Chest X-ray. View position: AP
Patient age: 47
Patient sex: M
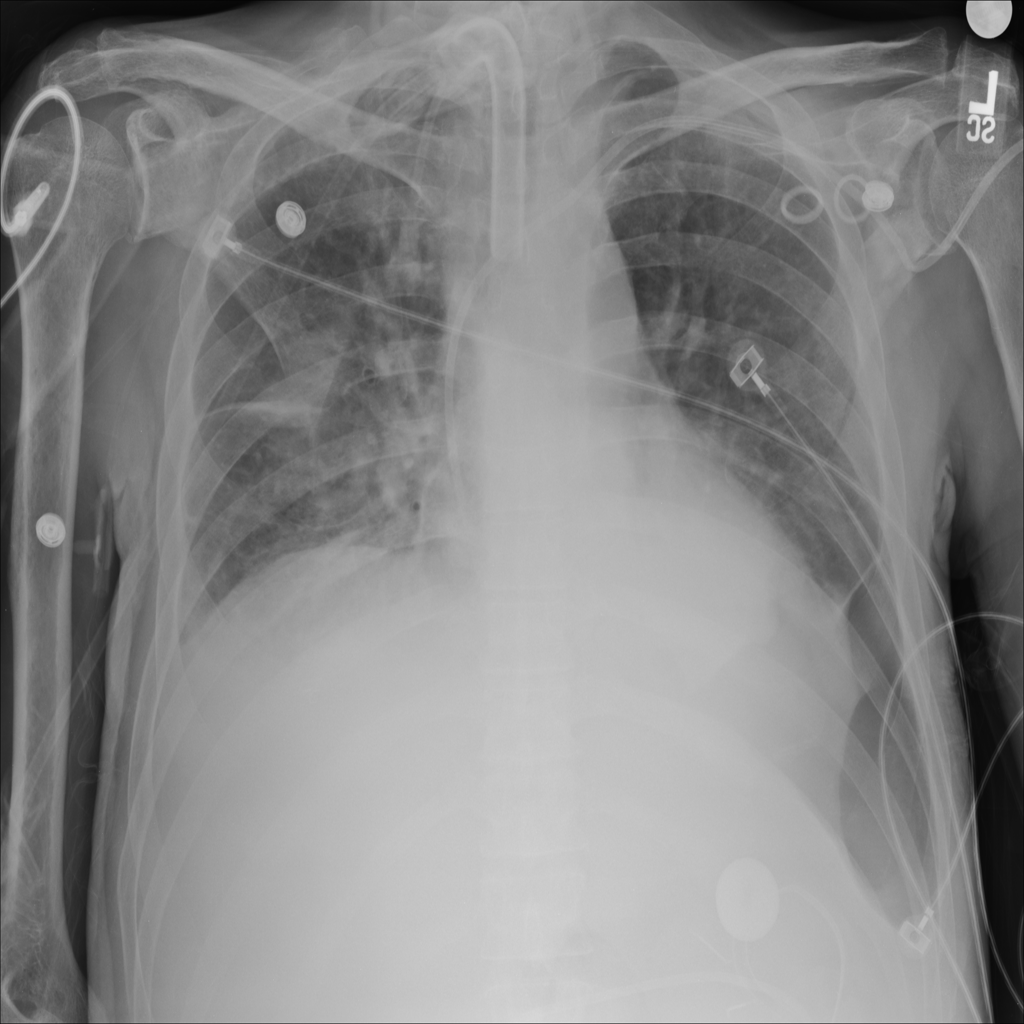
Finding: Pneumothorax